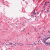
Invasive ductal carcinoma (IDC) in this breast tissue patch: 0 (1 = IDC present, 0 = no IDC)